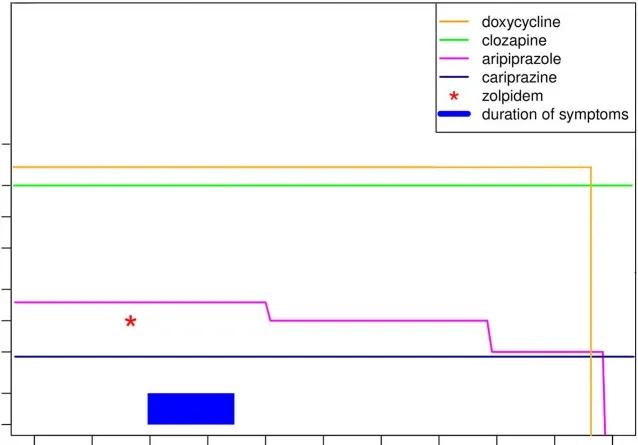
Graph showcasing a timeline of the case with dosage of medication (logarithmic scale) and duration of symptoms.
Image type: chart (chart)